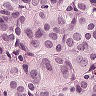
Metastatic tissue present: yes